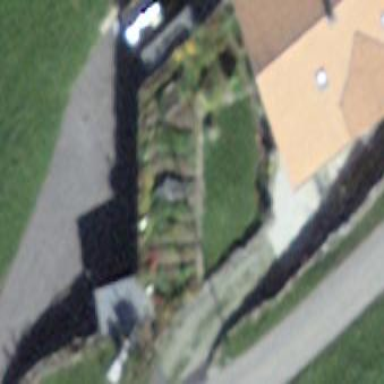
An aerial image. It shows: Garage.